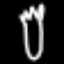
Label: fork